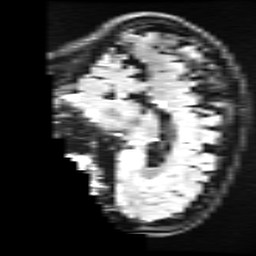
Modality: FLAIR
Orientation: sagittal
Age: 55
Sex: female
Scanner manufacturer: ge
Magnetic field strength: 3 T
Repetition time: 11 s
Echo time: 0.1497 s